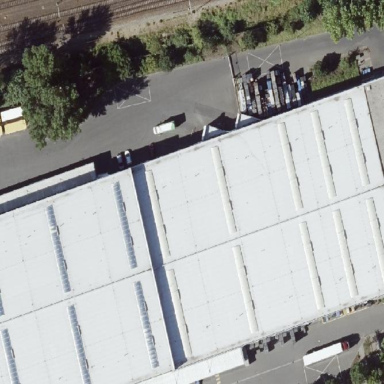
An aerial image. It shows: Wholesale shop warehouse also serving as depot.